Interaction volume radius: 10 \u00c5
Interaction volume height: 20 \u00c5
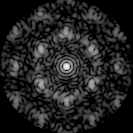
Disorder parameter: 0.5742